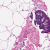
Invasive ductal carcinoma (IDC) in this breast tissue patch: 0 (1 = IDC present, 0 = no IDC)